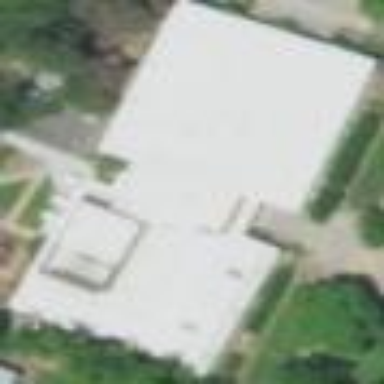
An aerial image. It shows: College building.